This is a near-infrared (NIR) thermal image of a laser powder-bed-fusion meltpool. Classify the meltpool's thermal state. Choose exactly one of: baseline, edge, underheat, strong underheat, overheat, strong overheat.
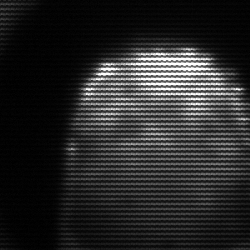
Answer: edge